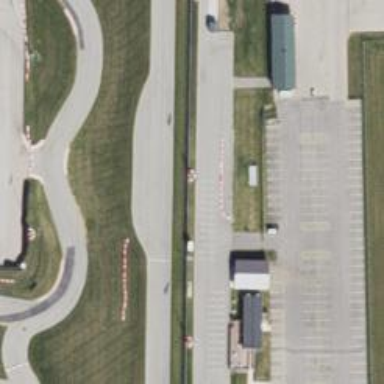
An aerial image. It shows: Raceway for motor sports.